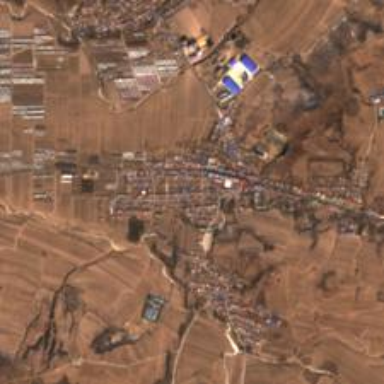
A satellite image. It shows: Ethnic township within town.